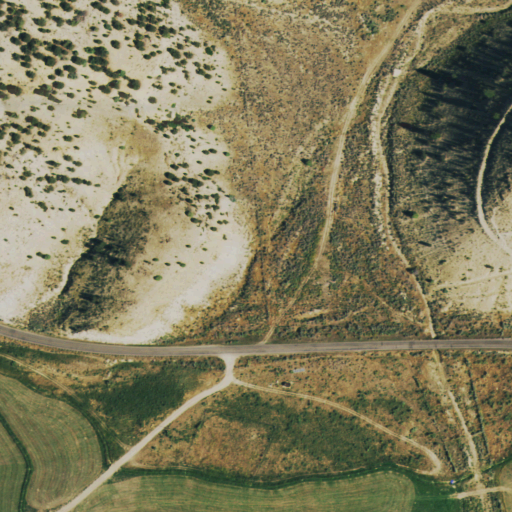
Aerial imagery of valley in Colorado named Jones Gulch containing shrub, pasture, evergreen forest, open development, and low intensity development